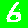
Digit: 6